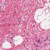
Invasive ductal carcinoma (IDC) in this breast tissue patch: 0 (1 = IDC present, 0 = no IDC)